Question:
Hi,
I want to display data in format as given in image.
I am using GridView to display data.
FirstName,LastName etc. columns are binding to Grid.
But I have to add row above Header with two columns "Who has changed "Job Role"" and WorkGroup.
How can i do it.
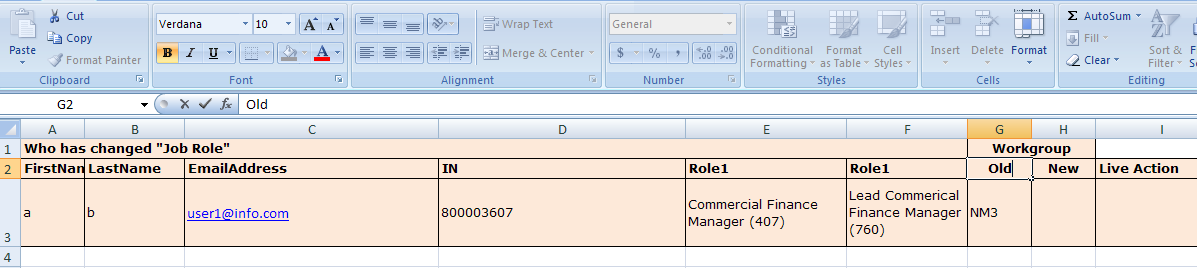
Answer: I got help from following question in stack overflow
ASP.NET GridView second header row to span main header row